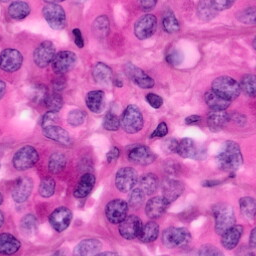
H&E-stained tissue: Pancreatic